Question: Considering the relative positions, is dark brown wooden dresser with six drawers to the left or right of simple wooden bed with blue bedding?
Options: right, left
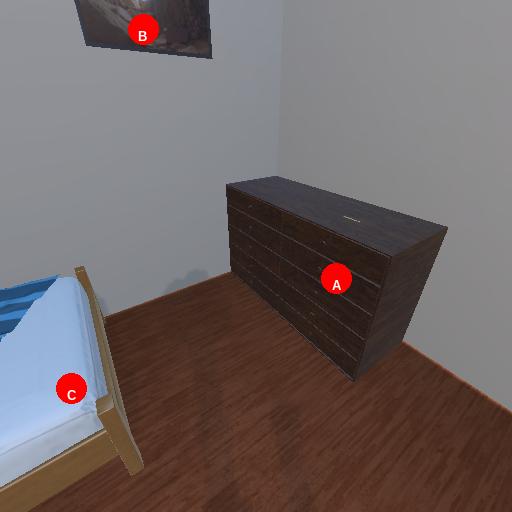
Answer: right